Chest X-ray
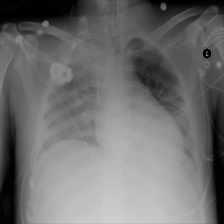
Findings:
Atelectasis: positive
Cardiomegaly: negative
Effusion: negative
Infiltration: negative
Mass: negative
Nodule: negative
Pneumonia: negative
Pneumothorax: negative
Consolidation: negative
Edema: negative
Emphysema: negative
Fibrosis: negative
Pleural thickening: negative
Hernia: negative